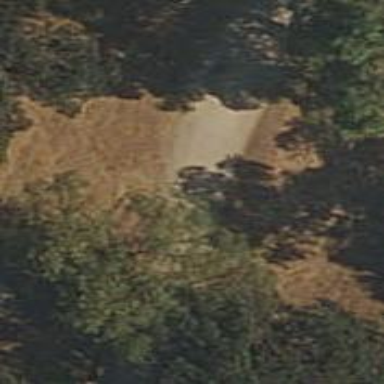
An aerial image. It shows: Dirt path.